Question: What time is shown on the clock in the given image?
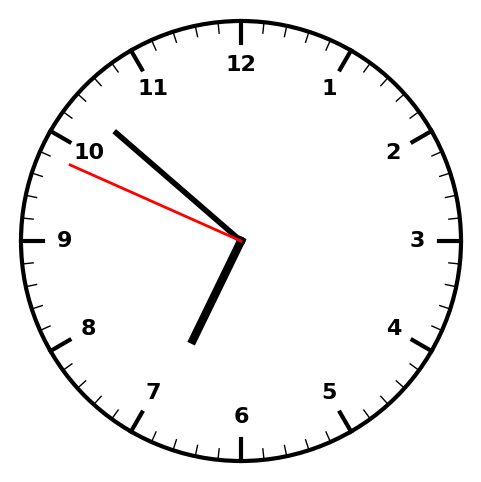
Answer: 06:51:49